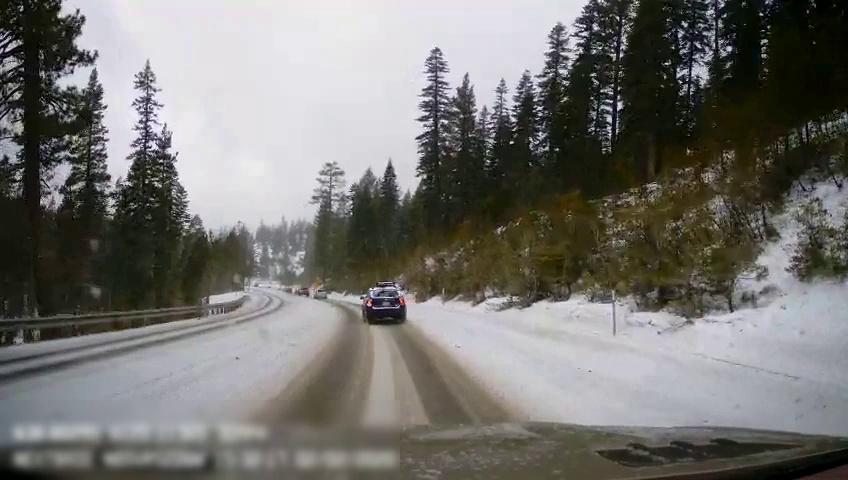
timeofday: Day
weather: Snowy
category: Drivable Space
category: Vehicles | Car
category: Vehicles | Car